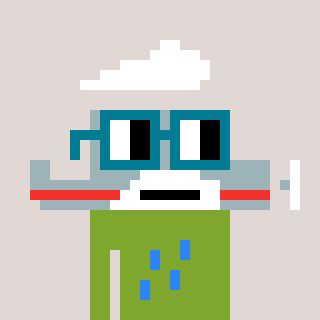
a pixel art character with square dark green glasses, a plane-shaped head and a slimegreen-colored body on a warm background